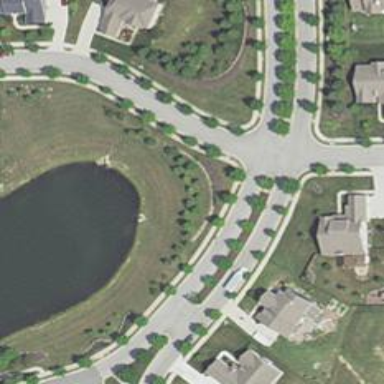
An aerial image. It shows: Residential road.